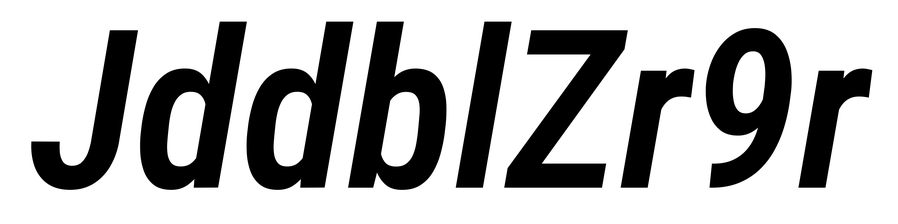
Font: Roboto-Italic_Condensed_SemiBold_Italic